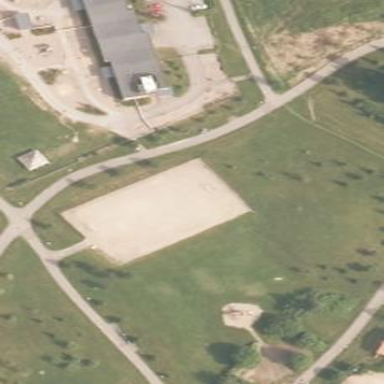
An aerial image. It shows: Soccer pitch for outdoor sports and leisure activities.